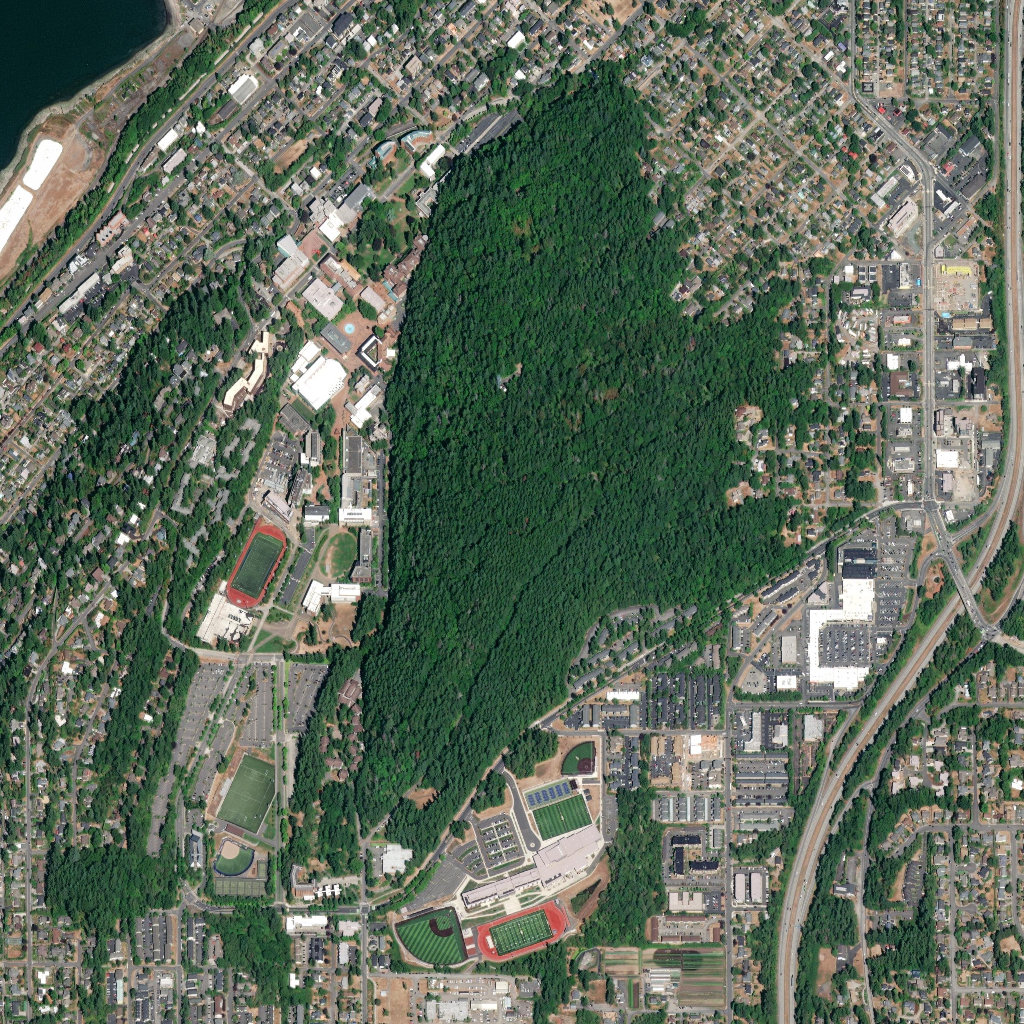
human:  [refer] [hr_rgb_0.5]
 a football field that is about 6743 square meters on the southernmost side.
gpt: <box>[[51, 77, 57, 82, 0]]</box>